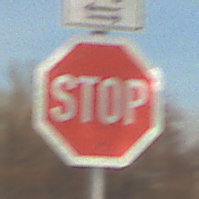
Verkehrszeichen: Stop
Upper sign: RichtungsangabeDurchPfeile9
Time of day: MorningAfternoon
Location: Outdoor (Suburban)
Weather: PartlyCloudy
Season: NotSpecified
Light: Natural